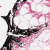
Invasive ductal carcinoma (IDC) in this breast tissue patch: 0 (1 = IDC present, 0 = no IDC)